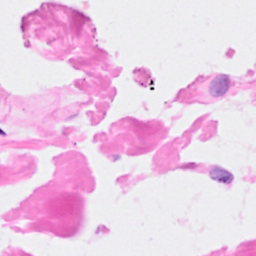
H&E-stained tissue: Breast